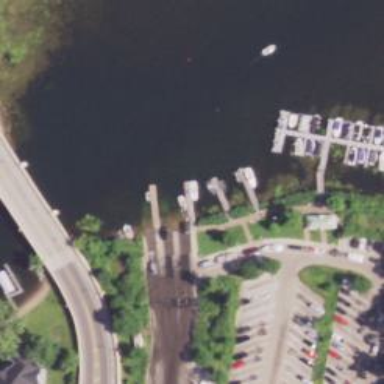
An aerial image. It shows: Slipway on leisure land.